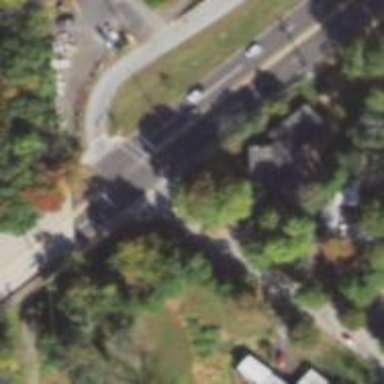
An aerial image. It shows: Marked crossing on the road.